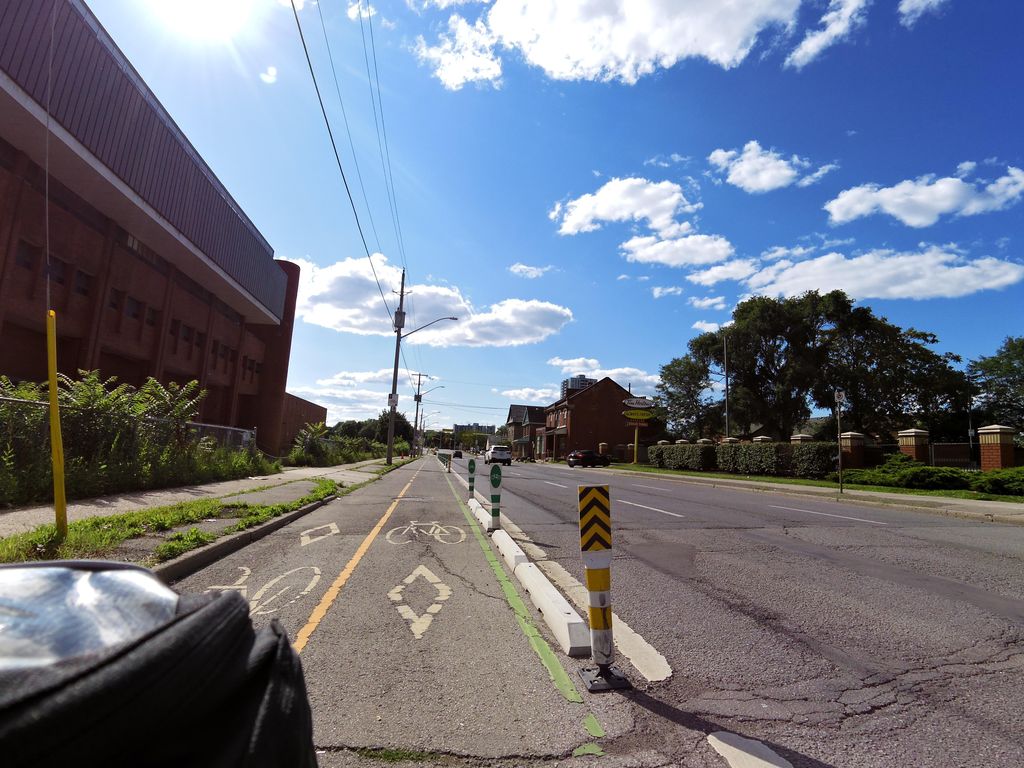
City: hamilton